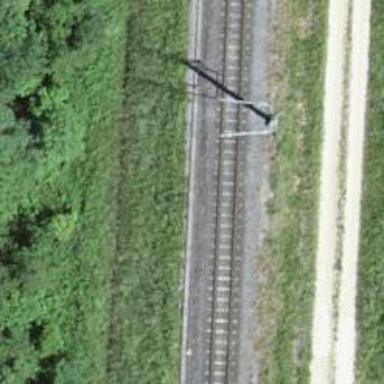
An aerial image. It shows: Railway signal.